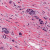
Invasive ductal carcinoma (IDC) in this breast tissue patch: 1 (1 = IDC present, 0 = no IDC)